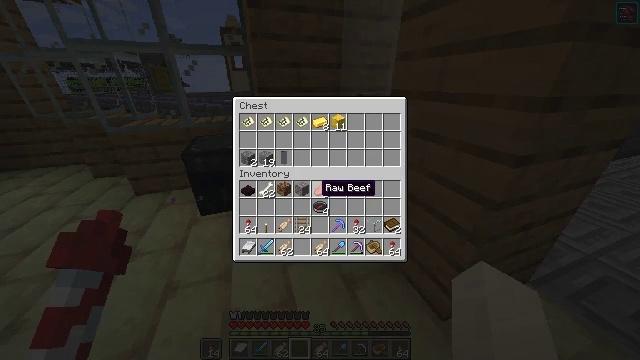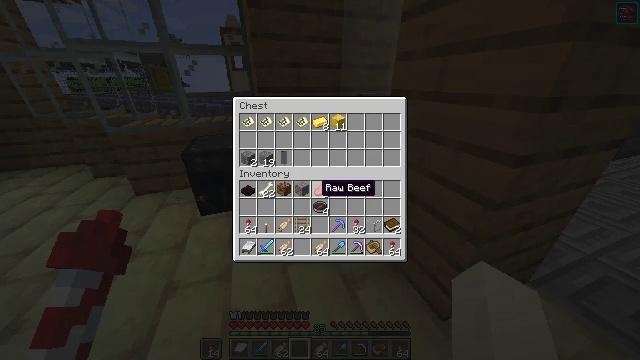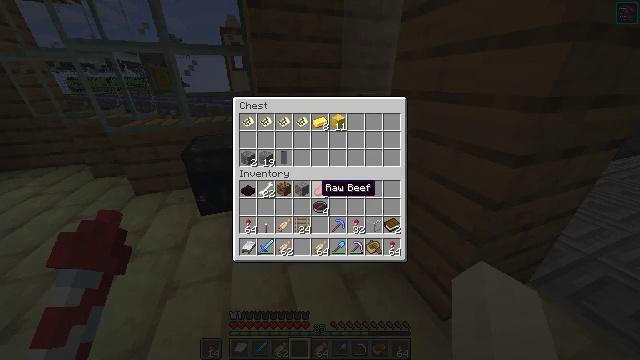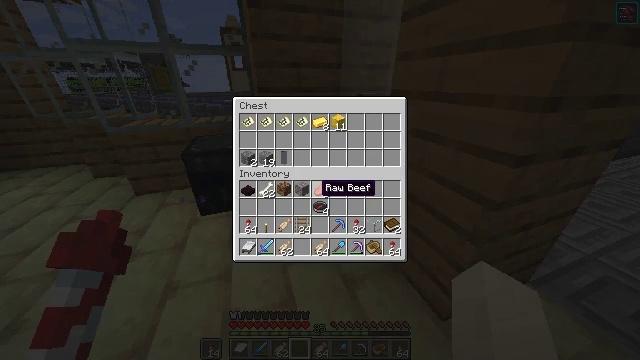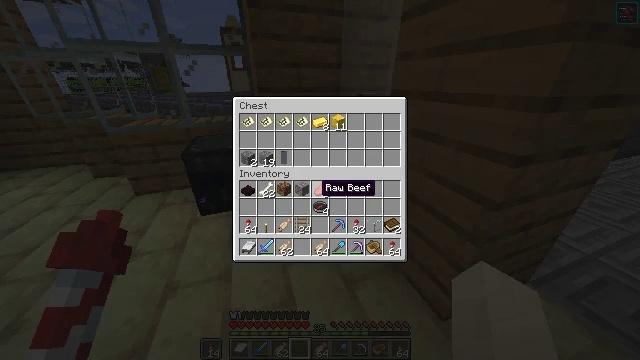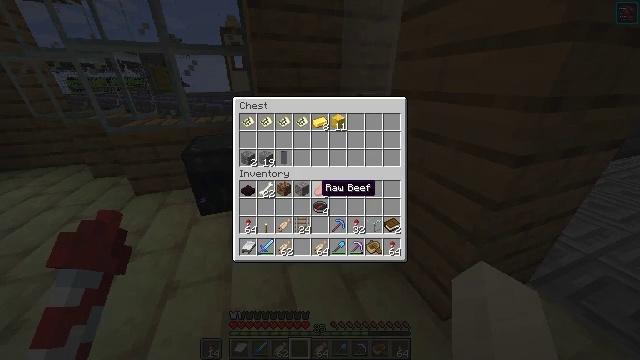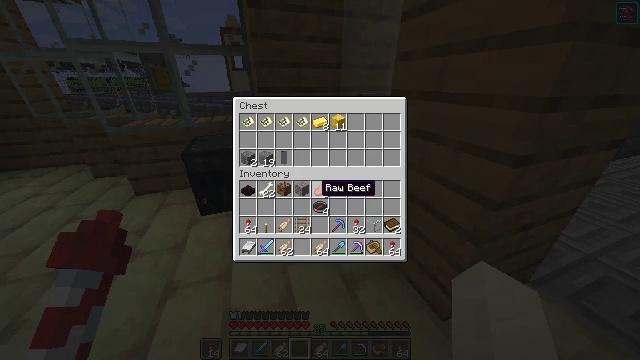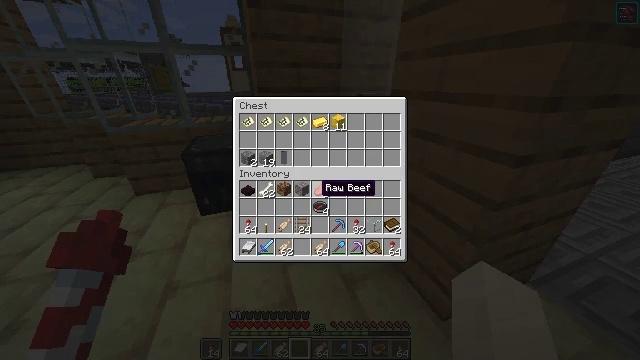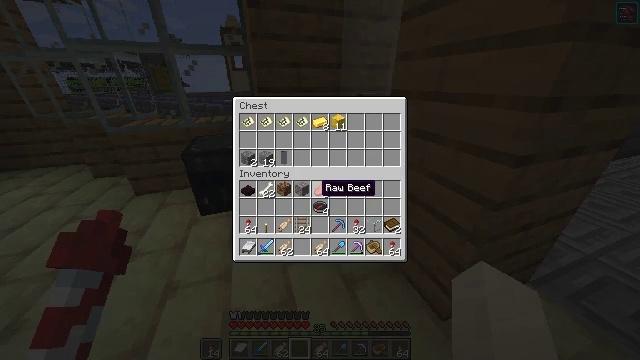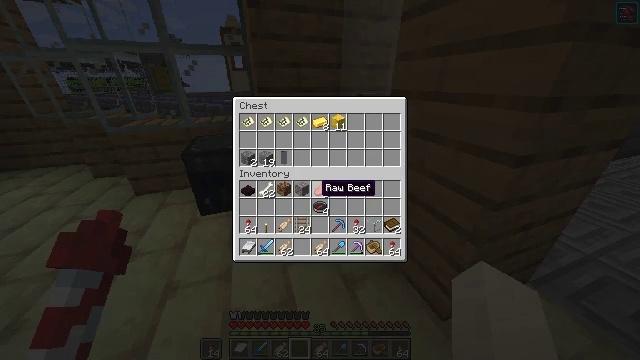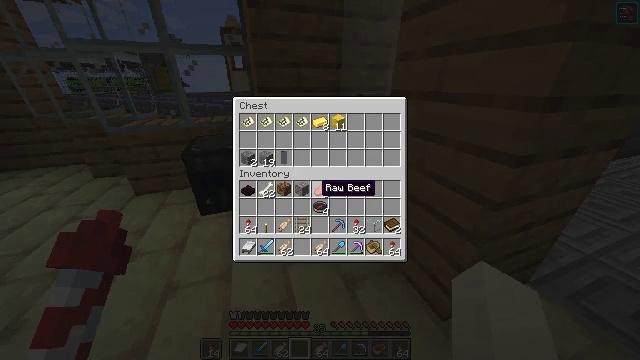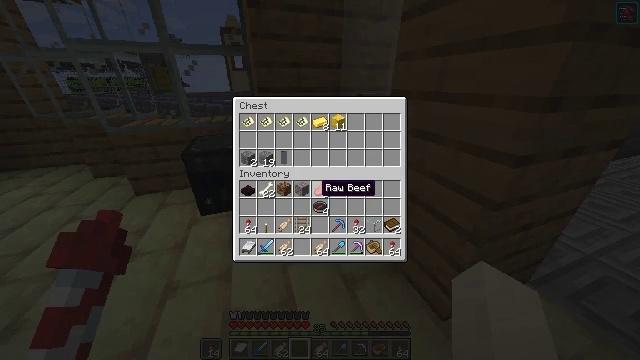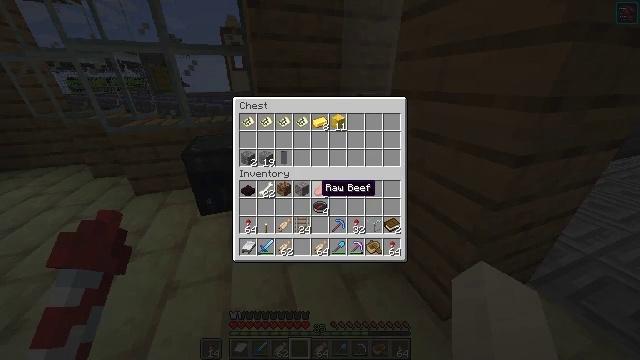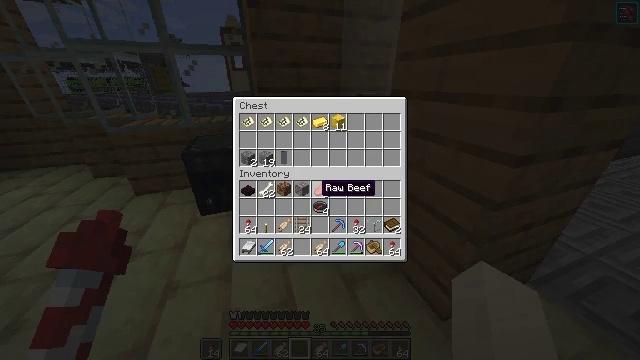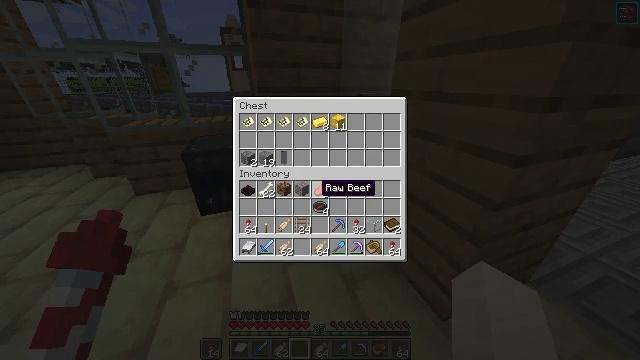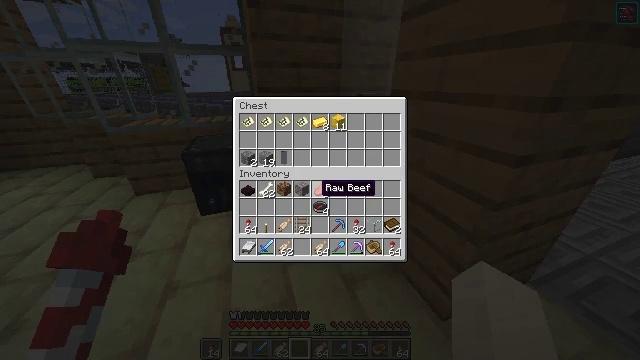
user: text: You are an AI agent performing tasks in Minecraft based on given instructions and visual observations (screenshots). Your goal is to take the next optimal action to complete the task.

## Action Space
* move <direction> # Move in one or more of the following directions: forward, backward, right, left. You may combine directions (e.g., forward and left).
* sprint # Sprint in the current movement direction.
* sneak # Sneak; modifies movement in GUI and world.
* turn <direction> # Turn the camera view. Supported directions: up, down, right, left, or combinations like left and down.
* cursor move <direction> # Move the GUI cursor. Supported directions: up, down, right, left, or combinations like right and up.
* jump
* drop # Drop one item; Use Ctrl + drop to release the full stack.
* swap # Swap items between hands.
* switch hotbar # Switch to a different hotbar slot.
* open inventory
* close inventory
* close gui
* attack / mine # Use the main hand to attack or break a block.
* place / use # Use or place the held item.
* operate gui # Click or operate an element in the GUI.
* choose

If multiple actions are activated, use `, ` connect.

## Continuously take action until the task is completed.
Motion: motion action
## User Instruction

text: To obtain a map, craft it using the right materials on a crafting table.
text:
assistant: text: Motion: no_op
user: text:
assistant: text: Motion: no_op
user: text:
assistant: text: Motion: no_op
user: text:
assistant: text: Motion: no_op
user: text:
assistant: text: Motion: no_op
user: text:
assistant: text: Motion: no_op
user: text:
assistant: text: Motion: no_op
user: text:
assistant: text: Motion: no_op
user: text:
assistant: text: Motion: no_op
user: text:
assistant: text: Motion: no_op
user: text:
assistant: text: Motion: no_op
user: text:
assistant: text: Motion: no_op
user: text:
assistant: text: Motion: no_op
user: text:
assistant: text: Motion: no_op
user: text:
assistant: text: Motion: no_op
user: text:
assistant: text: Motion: no_op
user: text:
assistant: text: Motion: no_op
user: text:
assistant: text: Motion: no_op
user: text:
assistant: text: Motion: no_op
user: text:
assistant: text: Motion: no_op
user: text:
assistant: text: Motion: no_op
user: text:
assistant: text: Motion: no_op
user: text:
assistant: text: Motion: no_op
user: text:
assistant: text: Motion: no_op
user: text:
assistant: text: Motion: no_op
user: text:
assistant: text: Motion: no_op
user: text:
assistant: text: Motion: no_op
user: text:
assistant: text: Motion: cursor move left and up
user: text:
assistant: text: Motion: cursor move left and up
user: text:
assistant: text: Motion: cursor move up